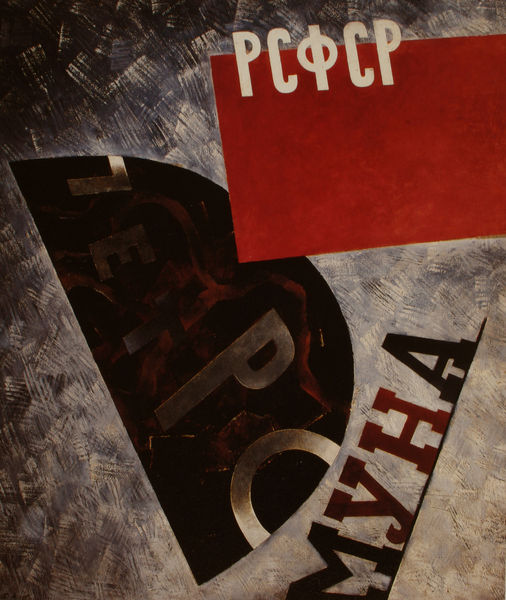
Titel: Petrokommune
Künstler: Natan Altman
Standort: St. Petersburg
Institution: Russisches Museum
Schlagwörter: dunkel, weiß, komposition, braun, grau, zeichen, rot, felder, pastos, schrift, moderne, russland, abstrakt, fläche, modern, farbe, abstraktion, collage, dada, linie, buchstaben, schriften, plakat, worte, pinsel, halbrund, geometrisch, pinselstriche, farbfelder, geometrie, konstruktivismus, russisch, kyrillisch, mondrian, piet mondrian, myha, brush, brush work, pcqcp